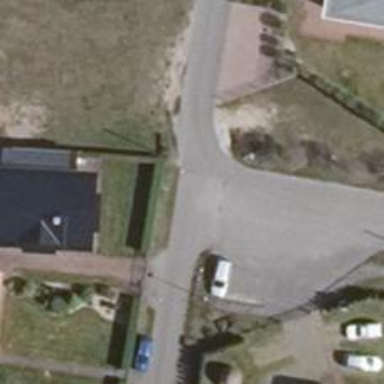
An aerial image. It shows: Smoothly paved residential road.